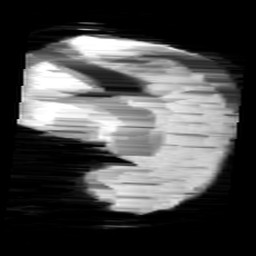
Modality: minIP
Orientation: sagittal
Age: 11
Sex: female
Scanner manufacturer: siemens
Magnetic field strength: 3 T
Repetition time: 0.027 s
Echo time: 0.02 s